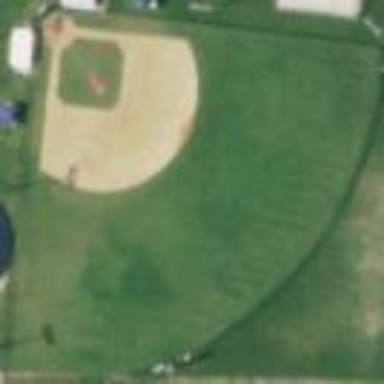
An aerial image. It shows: Baseball pitch for leisure land.